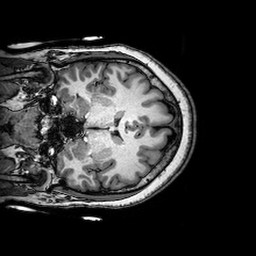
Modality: T1w
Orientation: coronal
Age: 23
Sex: female
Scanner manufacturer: philips
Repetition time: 0.008296 s
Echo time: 0.00381 s